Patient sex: F
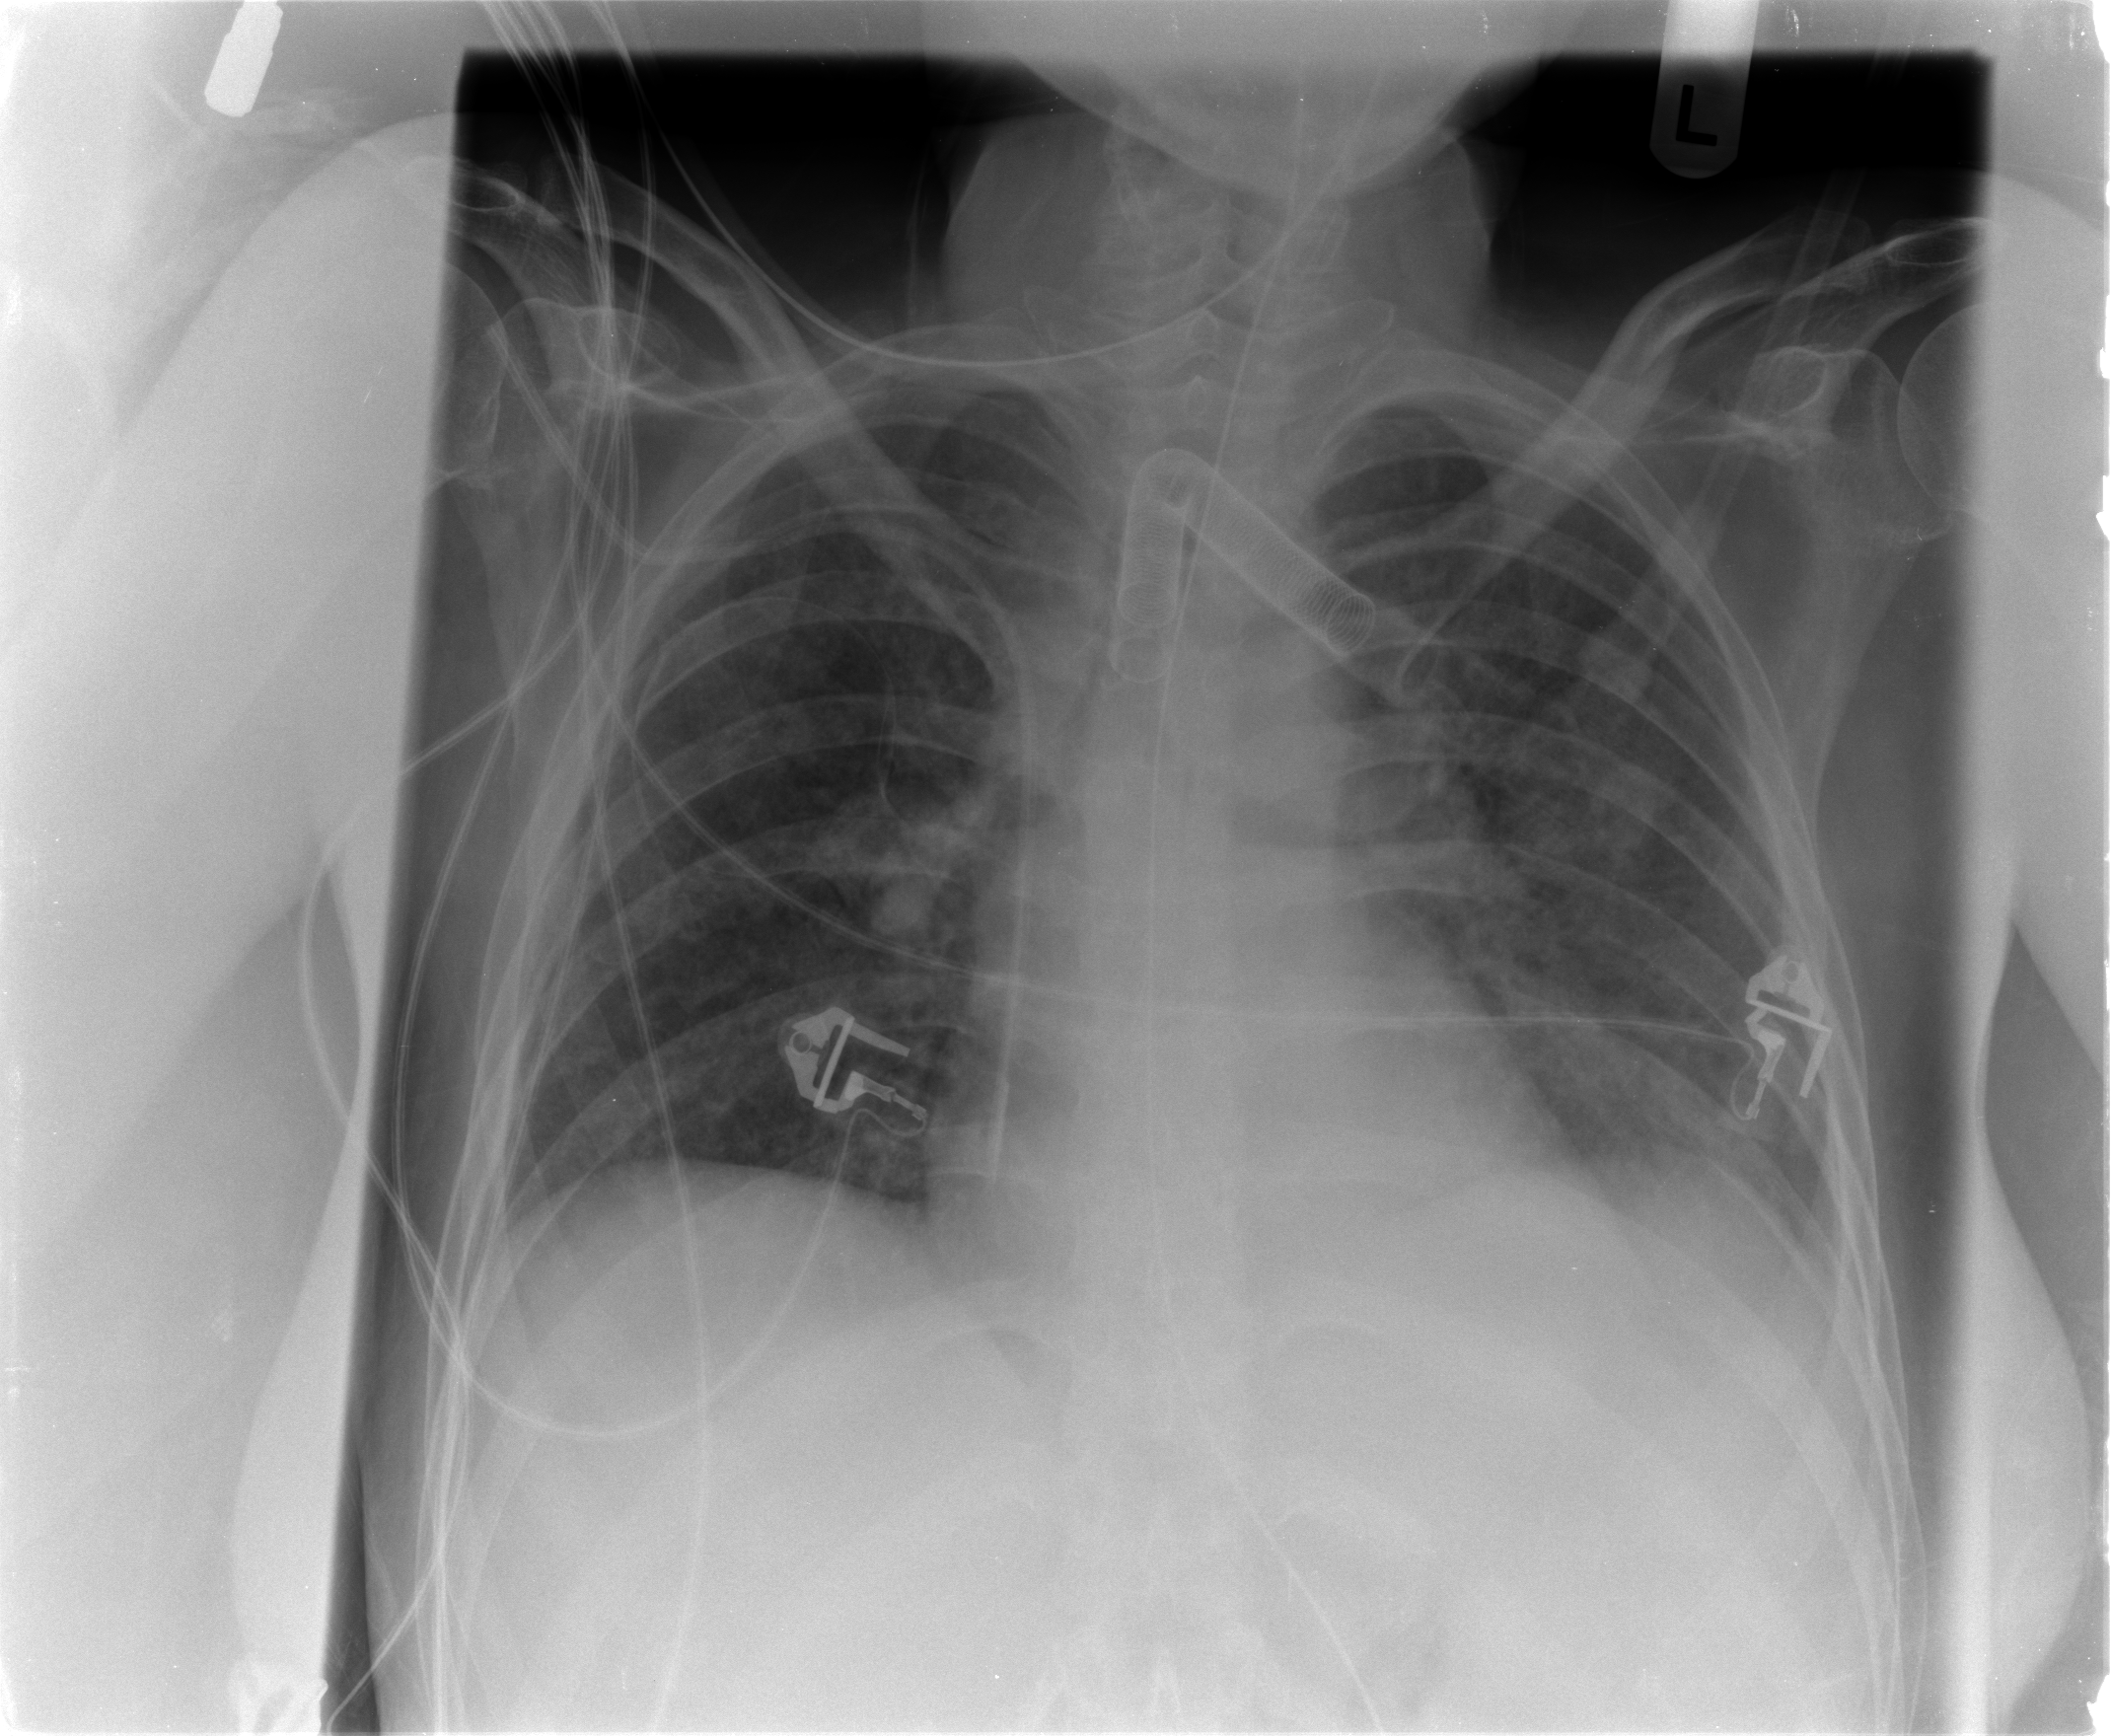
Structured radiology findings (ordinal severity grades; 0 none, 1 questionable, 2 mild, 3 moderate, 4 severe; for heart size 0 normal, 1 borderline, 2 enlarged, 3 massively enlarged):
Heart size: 0
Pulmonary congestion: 2
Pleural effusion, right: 1
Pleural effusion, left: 0
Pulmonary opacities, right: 2
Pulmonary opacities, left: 2
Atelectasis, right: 2
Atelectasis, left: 2